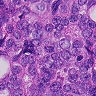
Metastatic tissue present: yes